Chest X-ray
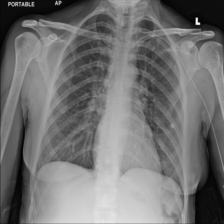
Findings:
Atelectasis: negative
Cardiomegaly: negative
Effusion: negative
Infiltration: negative
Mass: negative
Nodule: negative
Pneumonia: negative
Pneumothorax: negative
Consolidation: negative
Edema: negative
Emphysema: negative
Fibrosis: negative
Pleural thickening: negative
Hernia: negative